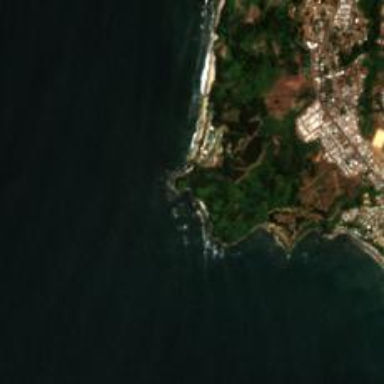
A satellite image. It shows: Picturesque coastline scene.